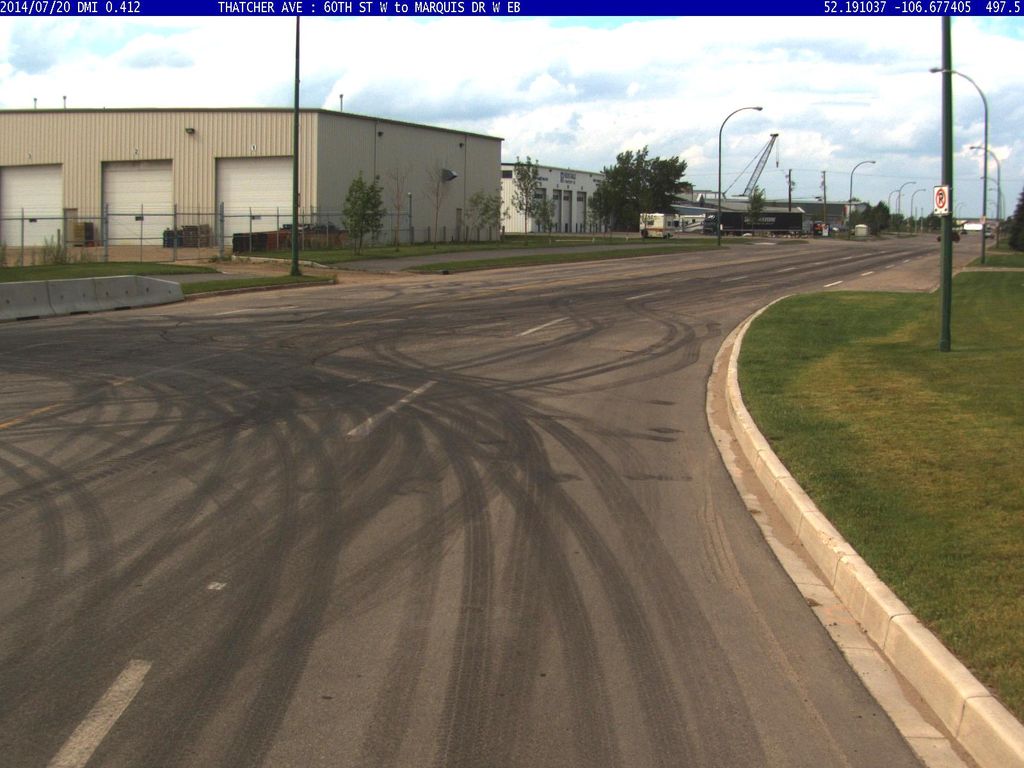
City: saskatoon